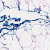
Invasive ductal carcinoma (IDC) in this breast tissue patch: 0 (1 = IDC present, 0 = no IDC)